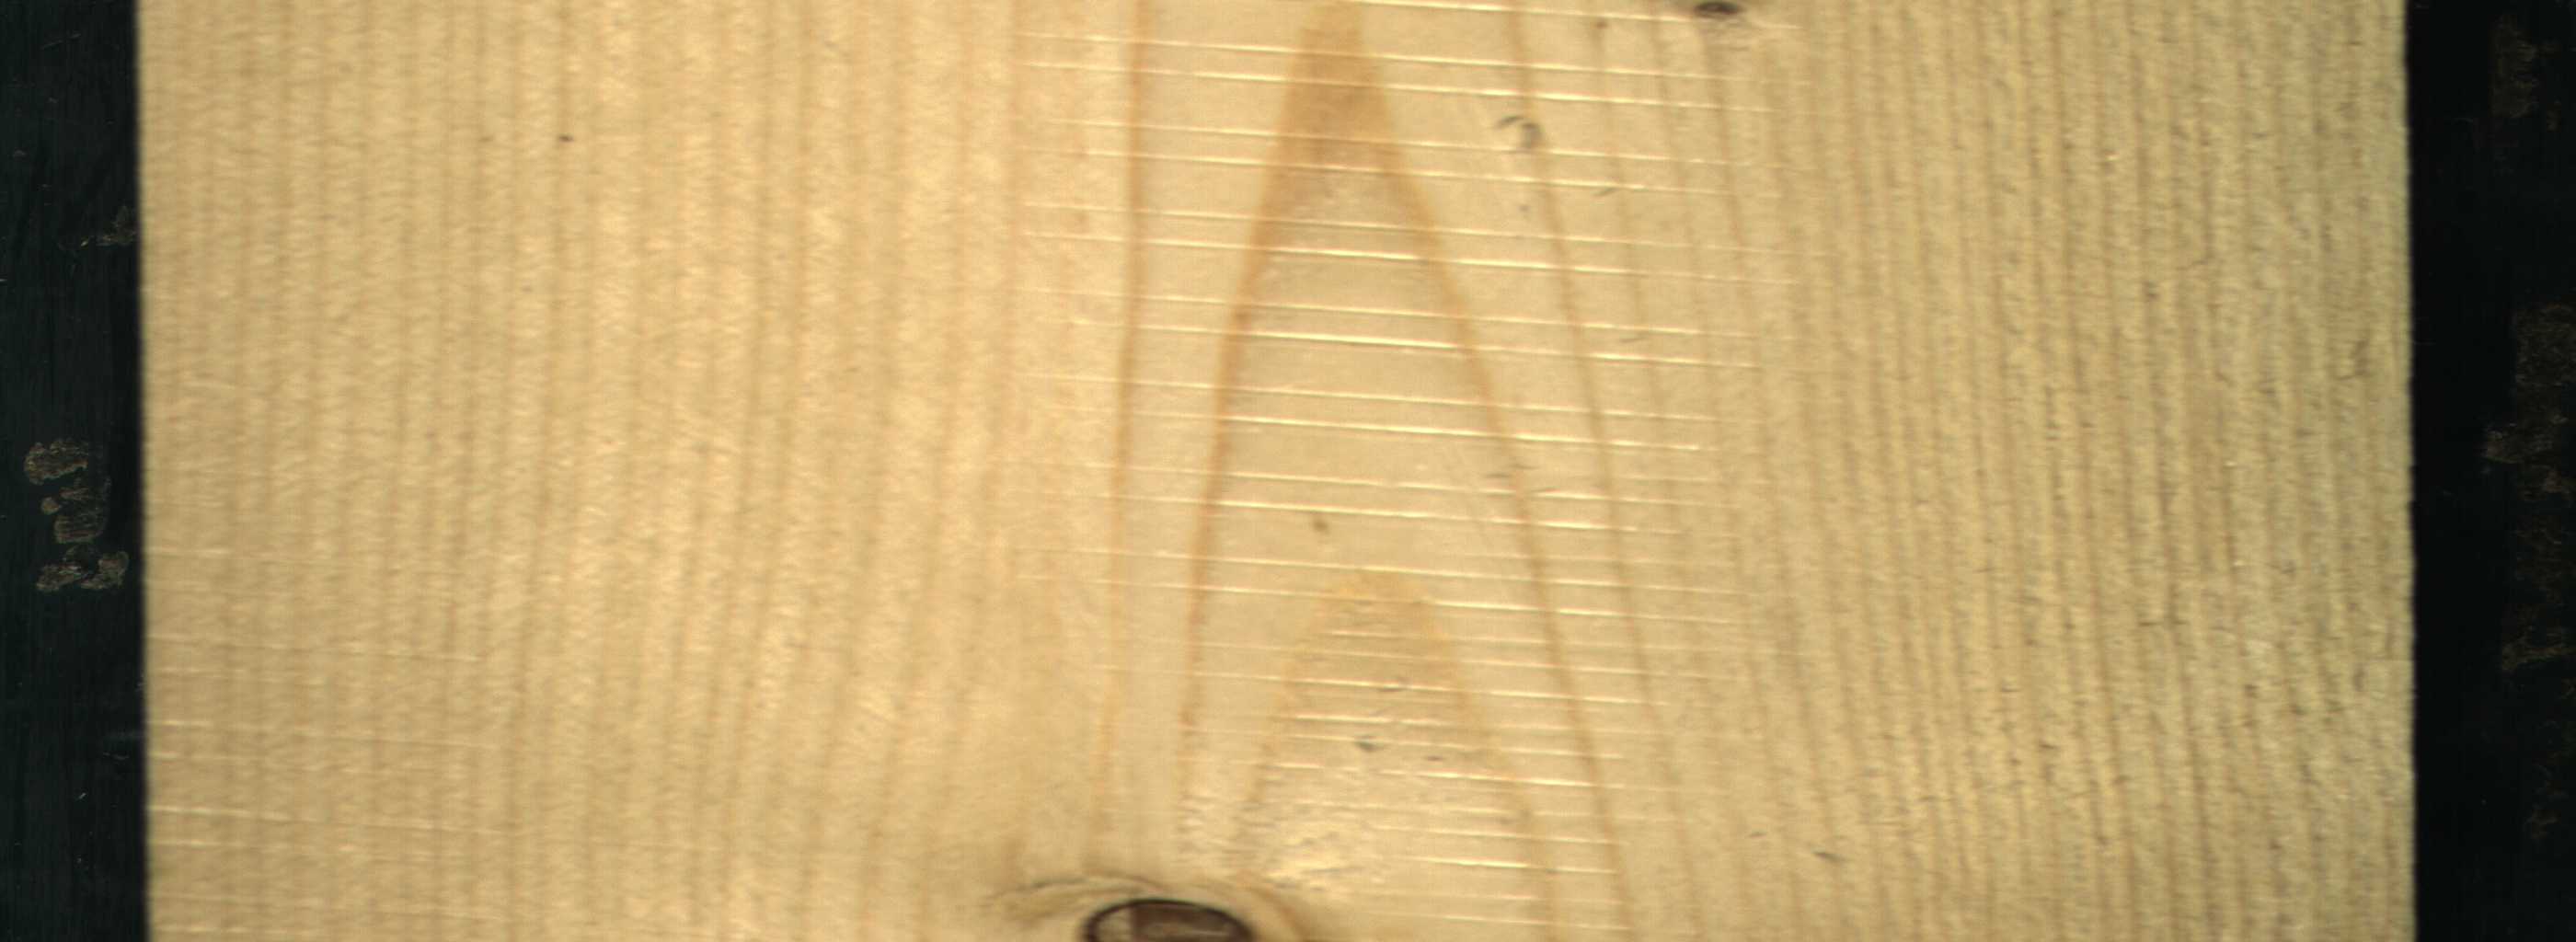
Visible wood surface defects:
Dead_Knot
Dead_Knot